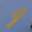
Label: 9